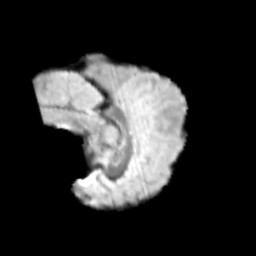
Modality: T2w
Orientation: sagittal
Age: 10
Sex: male
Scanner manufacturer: siemens
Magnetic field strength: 3 T
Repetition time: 3.8 s
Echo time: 0.07 s